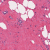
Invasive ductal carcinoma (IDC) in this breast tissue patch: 0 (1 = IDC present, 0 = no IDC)